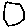
Label: hexagon